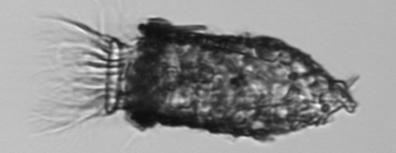
Label: Tintinnopsis